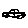
Label: car